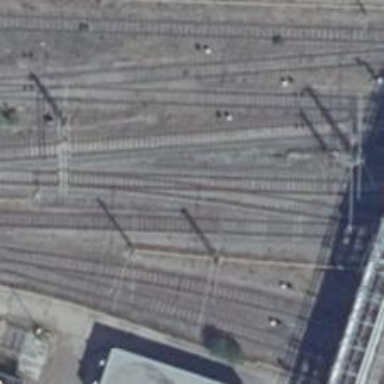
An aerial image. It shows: Railway yard with electrified contact lines.